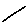
Label: line